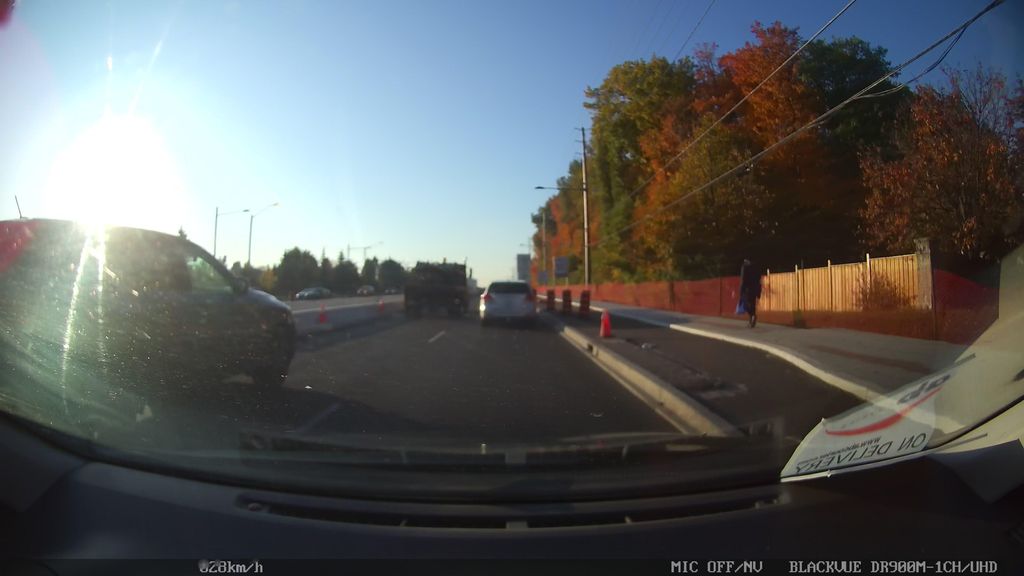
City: toronto